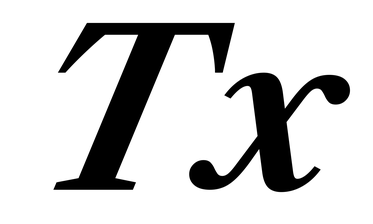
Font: LibreCaslonText-Italic_Bold_Italic